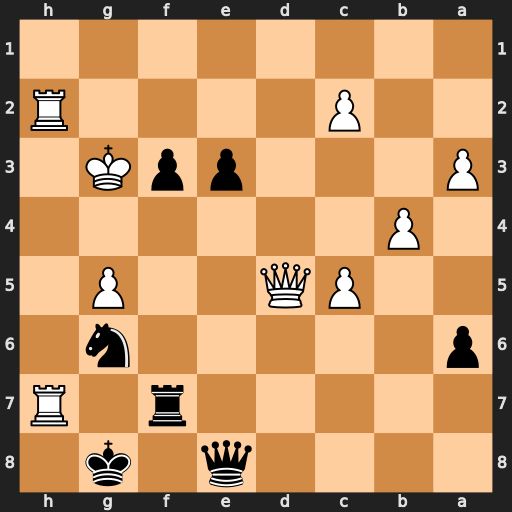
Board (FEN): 4q1k1/5r1R/p5n1/2PQ2P1/1P6/P3ppK1/2P4R/8
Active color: b
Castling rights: -
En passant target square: -
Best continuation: e2 Qxf7+ Qxf7 Rxf7 e1=Q+